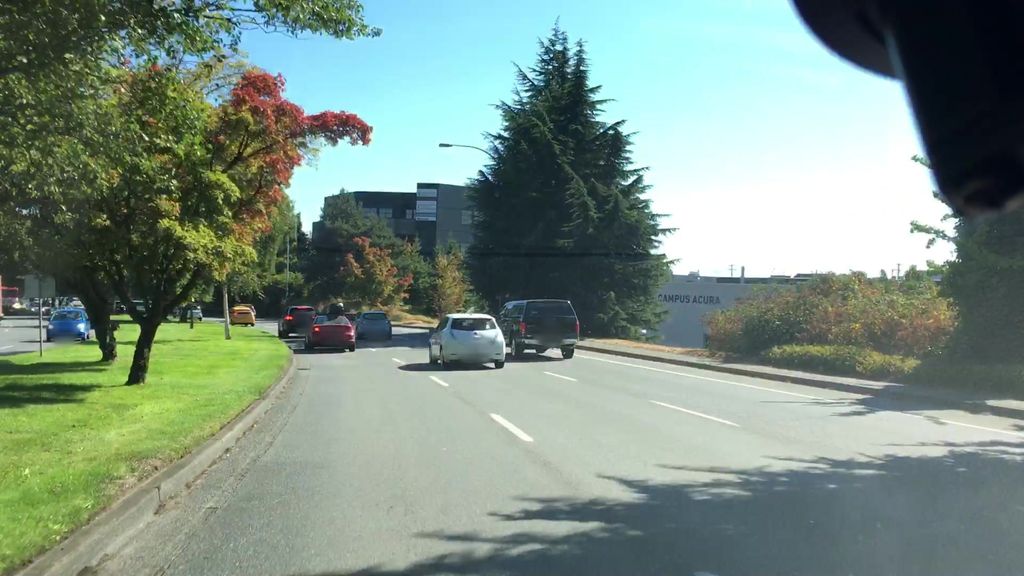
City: victoria